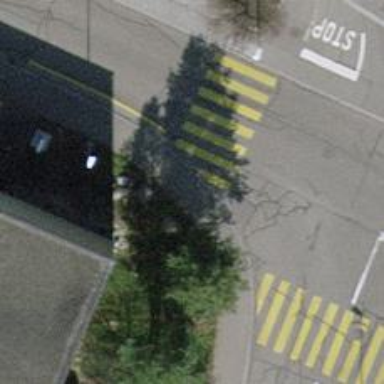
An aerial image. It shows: Kerb serving as barrier.